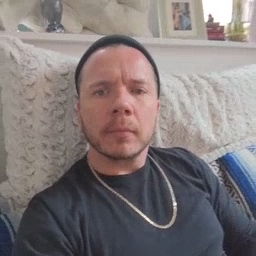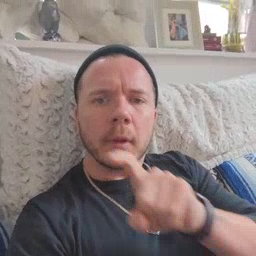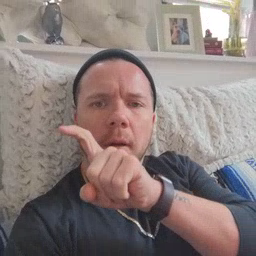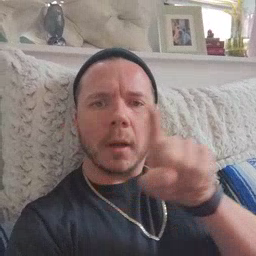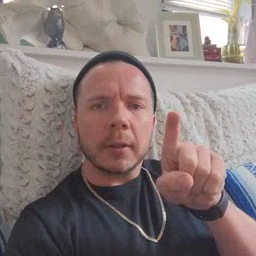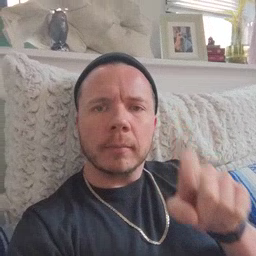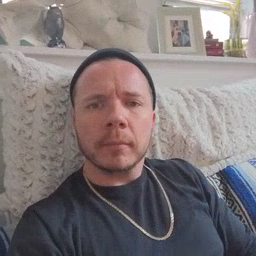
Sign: closet